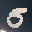
Label: 5